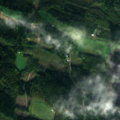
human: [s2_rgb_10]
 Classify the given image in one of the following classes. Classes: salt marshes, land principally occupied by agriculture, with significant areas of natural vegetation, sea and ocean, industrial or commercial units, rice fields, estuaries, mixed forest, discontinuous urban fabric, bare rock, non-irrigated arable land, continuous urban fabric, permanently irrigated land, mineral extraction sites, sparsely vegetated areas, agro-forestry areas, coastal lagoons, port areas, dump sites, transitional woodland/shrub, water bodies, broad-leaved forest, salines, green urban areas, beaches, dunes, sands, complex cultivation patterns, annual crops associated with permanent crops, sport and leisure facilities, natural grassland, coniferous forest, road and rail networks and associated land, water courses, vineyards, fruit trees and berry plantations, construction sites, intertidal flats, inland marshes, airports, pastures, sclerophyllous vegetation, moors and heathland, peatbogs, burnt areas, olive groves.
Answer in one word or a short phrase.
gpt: broad-leaved forest, coniferous forest, mixed forest, water bodies